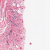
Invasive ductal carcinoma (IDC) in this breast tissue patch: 0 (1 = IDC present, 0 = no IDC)